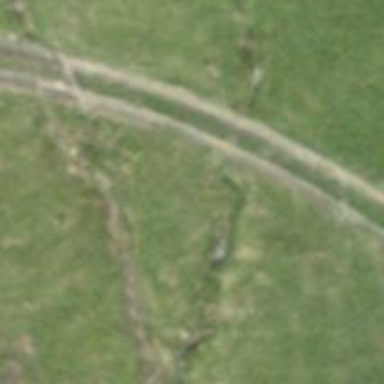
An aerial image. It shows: Culvert tunnel.